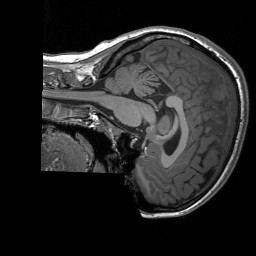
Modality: T1w
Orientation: sagittal
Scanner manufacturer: siemens
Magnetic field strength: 3 T
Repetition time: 1.76 s
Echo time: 0.0022 s